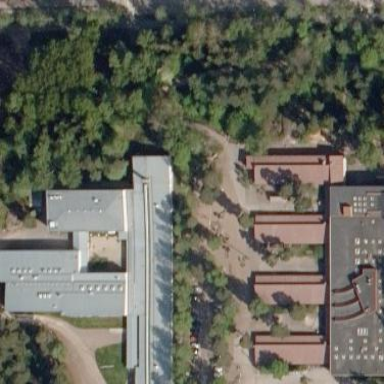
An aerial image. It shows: School.